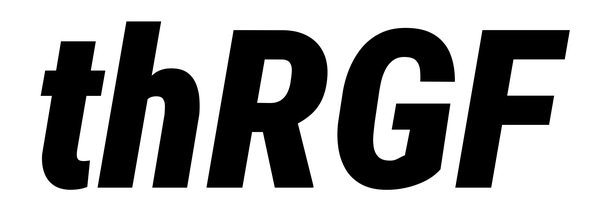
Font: Roboto-Italic_Condensed_Black_Italic